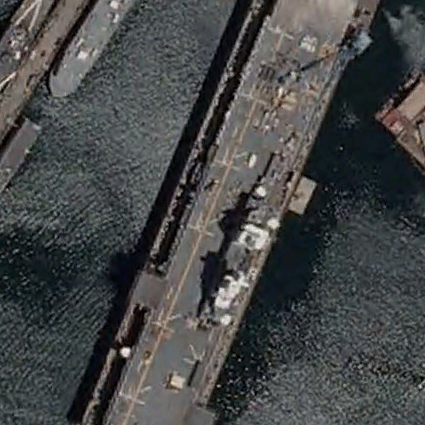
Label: assault